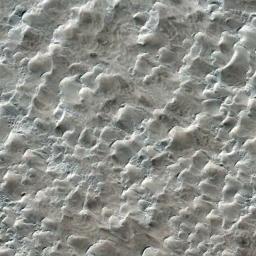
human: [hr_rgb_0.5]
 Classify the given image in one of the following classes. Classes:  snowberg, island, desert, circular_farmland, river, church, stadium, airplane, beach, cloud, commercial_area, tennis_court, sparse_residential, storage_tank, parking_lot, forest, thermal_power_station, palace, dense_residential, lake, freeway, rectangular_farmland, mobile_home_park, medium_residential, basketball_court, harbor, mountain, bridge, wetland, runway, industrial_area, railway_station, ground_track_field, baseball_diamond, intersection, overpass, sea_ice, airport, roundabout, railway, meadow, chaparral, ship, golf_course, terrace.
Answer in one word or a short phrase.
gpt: desert